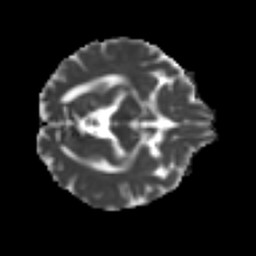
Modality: MD
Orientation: axial
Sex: male
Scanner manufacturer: ge
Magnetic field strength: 3 T
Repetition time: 7 s
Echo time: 0.08 s